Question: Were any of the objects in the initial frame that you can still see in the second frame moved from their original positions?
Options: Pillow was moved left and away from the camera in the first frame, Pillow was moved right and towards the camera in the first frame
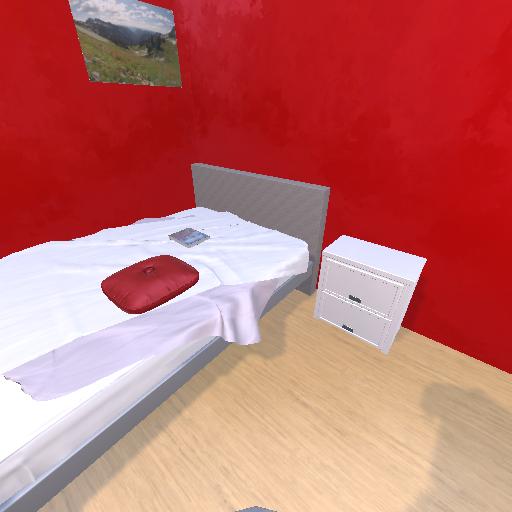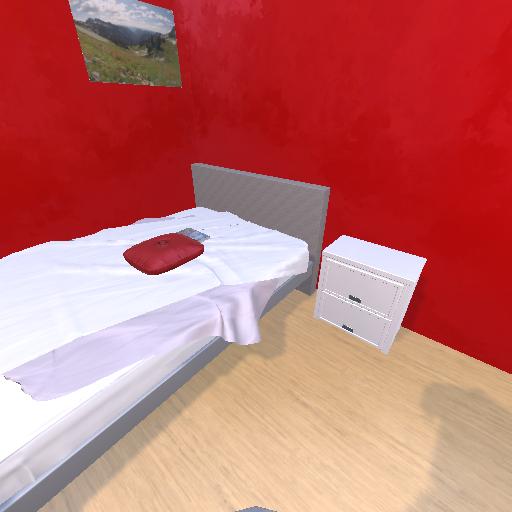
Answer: Pillow was moved left and away from the camera in the first frame